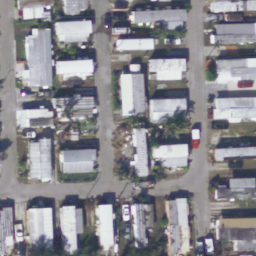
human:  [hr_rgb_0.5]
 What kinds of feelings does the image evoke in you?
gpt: mobile home park